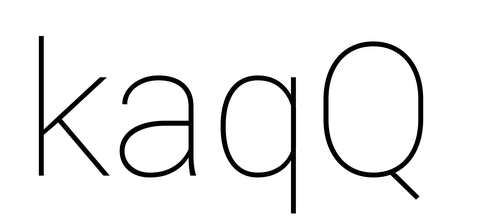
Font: Roboto_Thin